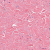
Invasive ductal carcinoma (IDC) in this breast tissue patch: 0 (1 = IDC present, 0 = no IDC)